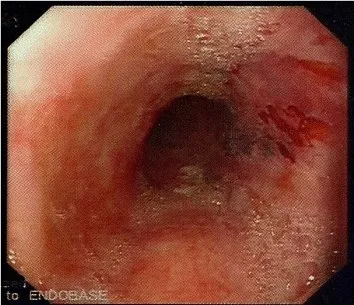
Gastroscopy. Deformed stomach, with rotation like appearance. There are inflamed areas with greenish brown material over the surface.
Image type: endoscopy (gi_endoscopy)